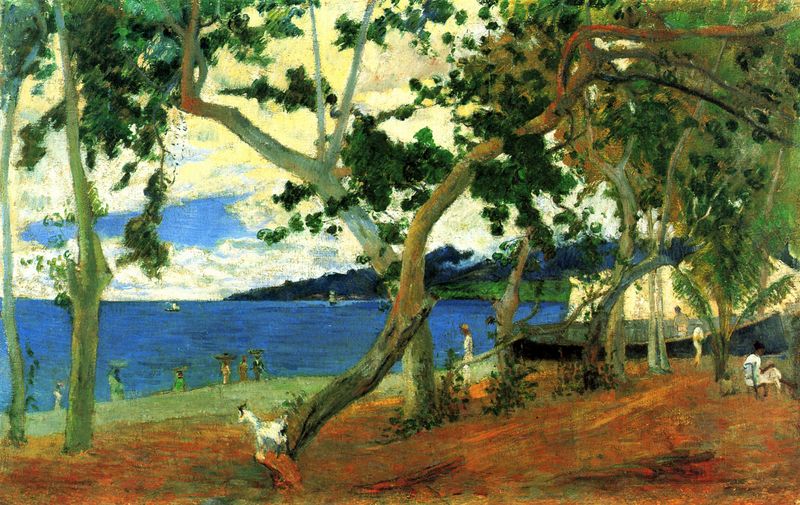
Titel: Meeresküste
Künstler: Paul Gauguin
Standort: København
Institution: Ny Carlsberg Glyptotek
Schlagwörter: baum, berg, blau, blätter, felsen, gewitter, himmel, laub, mann, meer, schatten, wasser, weiß, wolken, baumstämme, bäume, frauen, gelb, grün, impressionismus, landschaft, menschen, see, sitzen, ufer, äste, braun, bunt, degas, frankreich, frau, grau, hell, hut, hüte, licht, männer, orange, schwarz, stuhl, dach, gras, haus, hund, park, rot, tier, tiere, tuch, weg, wiese, wolke, zaun, beige, leute, malerei, symbolismus, mensch, tragen, öl, ast, baumstamm, erde, horizont, häuser, hügel, natur, stamm, wind, zweige, büsche, gewässer, sonne, sträucher, sitzend, personen, blatt, pflanzen, wald, boot, boote, kahn, pferd, bewölkt, küste, schiff, schiffe, segel, sommer, strand, berge, gebirge, hang, hellgrün, rast, figuren, romantik, ölgemälde, stämme, freizeit, monet, ruderboot, rudern, lesen, manet, palme, frühling, bucht, impression, ozean, gauguin, südsee, spaziergang, bewölkung, lichtung, schirme, lanschaft, geäst, rote erde, hörner, träger, ziegenbock, ziege, stumpf, baumstumpf, zelt, lagune, ruderboote, schitt, karibik, sommerfrische, tahiti, barke, blau grün, eingeborene, transportieren, kumulus, freundöich, gebirge hügel, mulatten, taiti, öllgemälde, meer wolken personen bäume sommerfrische, ferienlaune entspannung